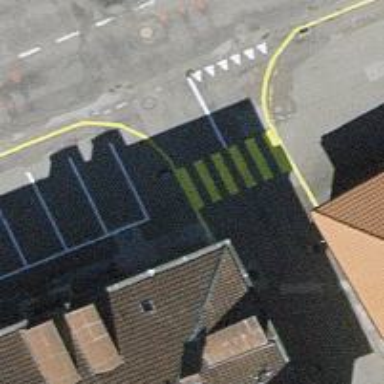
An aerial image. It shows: Uncontrolled zebra crossing with zebra markings.